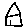
Label: house